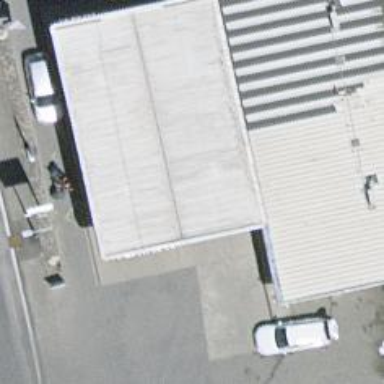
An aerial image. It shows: Fuel station.